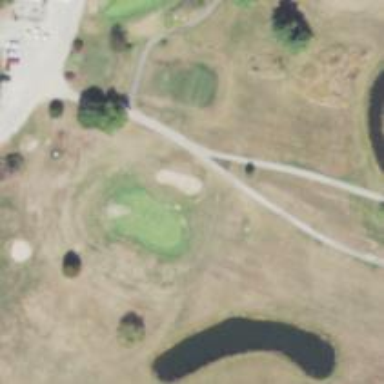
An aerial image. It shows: Golf hole.